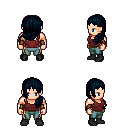
a pixel art fantasy rpg character, male body template, human, light skin, maroon pirate shirt, teal pants, raven left-swept hairstyle, cloth bracers, black shoes, four views (front, back, left, right), 2x2 character sprite sheet, small pixel art, hard edges, no anti-aliasing